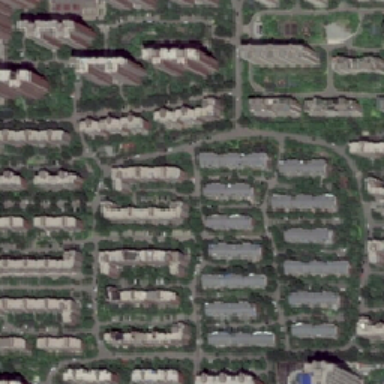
Shrubs around tall buildings .